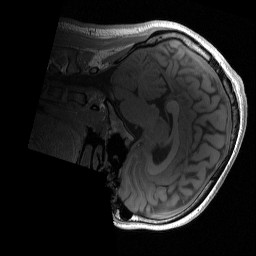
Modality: T1w
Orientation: sagittal
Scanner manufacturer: siemens
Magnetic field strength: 3 T
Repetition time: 2 s
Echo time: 0.0022 s